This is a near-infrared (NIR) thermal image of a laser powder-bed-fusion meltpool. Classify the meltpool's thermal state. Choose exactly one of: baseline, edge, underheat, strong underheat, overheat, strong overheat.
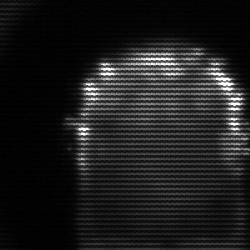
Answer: baseline